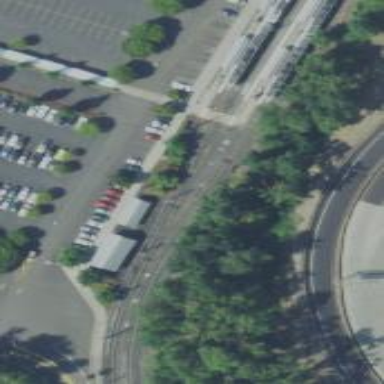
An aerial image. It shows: Light rail railway line with electrification through contact lines.